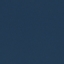
Land use / land cover class: SeaLake